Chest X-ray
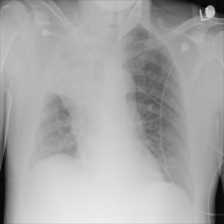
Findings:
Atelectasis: negative
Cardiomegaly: negative
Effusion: negative
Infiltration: negative
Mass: negative
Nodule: negative
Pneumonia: negative
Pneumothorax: negative
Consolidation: negative
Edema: negative
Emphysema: negative
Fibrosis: negative
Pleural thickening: negative
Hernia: negative